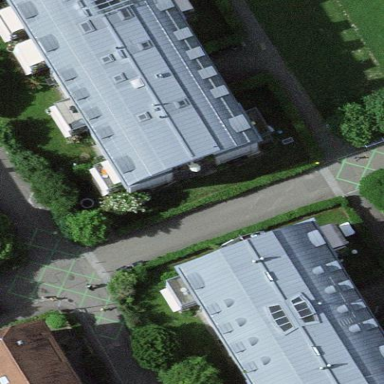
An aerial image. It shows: Unique apartment building with double saltbox roof shape.